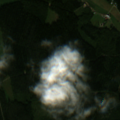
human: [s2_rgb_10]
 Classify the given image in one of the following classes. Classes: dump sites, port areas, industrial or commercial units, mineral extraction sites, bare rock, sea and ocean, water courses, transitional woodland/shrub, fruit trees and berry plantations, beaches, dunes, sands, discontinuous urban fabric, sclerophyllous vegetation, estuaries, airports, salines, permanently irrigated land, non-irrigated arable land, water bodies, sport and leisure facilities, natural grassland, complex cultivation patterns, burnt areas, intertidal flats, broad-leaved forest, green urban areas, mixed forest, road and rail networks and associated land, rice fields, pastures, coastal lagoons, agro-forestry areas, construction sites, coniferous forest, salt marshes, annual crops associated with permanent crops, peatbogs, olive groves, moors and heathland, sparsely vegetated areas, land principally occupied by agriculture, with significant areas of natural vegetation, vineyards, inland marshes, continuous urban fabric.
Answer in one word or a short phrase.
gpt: coniferous forest, mixed forest, transitional woodland/shrub